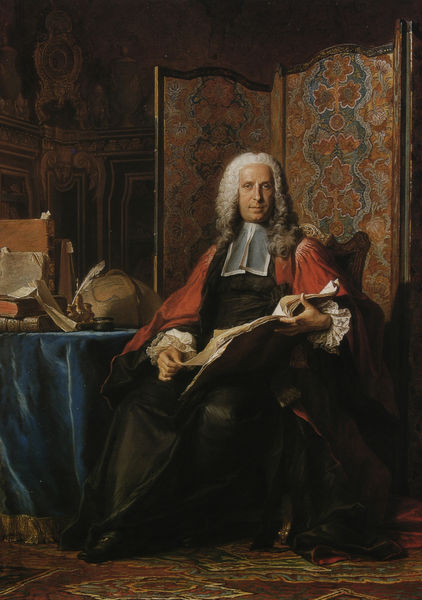
Titel: Gabriel Bernard de Rieux
Künstler: Maurice Quentin de La Tour
Standort: Los Angeles (California)
Institution: The John Paul Getty Museum
Schlagwörter: blau, blätter, dunkel, feder, gemälde, hand, mann, schatten, umhang, weiß, sitzen, braun, frankreich, grau, haar, hell, licht, raum, schwarz, stuhl, tisch, zimmer, ölbild, blick, rot, malerei, muster, ornament, schleife, teppich, richter, barock, halten, kragen, bildnis, halskrause, hände, innenraum, portrait, porträt, tischdecke, tischtuch, fransen, geistlicher, gewand, haare, kostüm, mantel, sessel, sitzend, stoff, adel, decke, rokoko, perücke, bücher, papier, papiere, parabon, ecke, zimmerecke, zöpfe, hof, romantik, tapete, lesen, musikinstrument, ornamente, paravan, paravant, paravent, robe, paravon, raumteiler, rüschen, philosoph, buch, portait, schriften, hell-dunkel, denker, manschette, brokat, wissenschaftler, ganzfigur, brief, aristokrat, adelig, bibliothek, viereckig, gelehrter, volant, samtdecke, studierzimmer, büro, künstlerportrait, cape, globus, sitzender, englisch, blättern, perrücke, federkiel, weltkugel, trennwand, spanische wand, kleriker, abtrennung, theologe, stellwand, beffchen, paa, königsblau, astrologe, bcher, oaravent, tapetenwand, ornamete